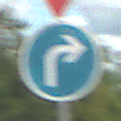
Verkehrszeichen: VorgeschriebeneFahrtrichtungRechts
Zusatzzeichen oben: VorfahrtGewaehren
Umgebung: Outdoor, Suburban
Tageszeit: Midday
Wetter: PartlyCloudy
Licht: Natural
Jahreszeit: Summer
Kontrast: HighContrast